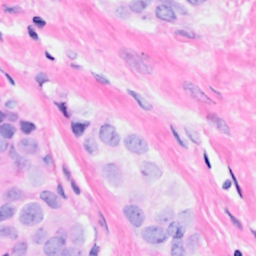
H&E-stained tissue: Breast